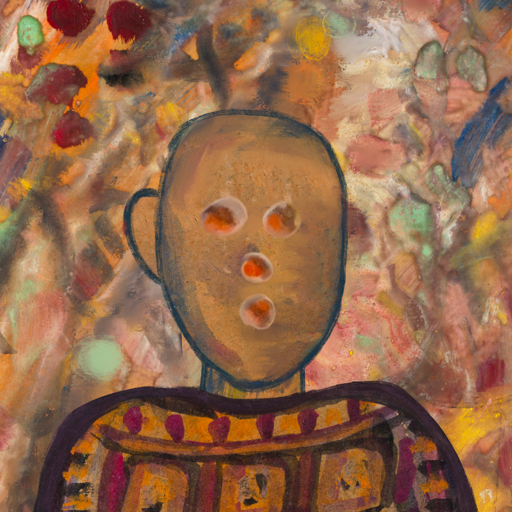
Background: Mother_And_Son_Mother, Head And Neck Front: In_The_Sun, Face Front: Rupkatha, Bust: Doll, Hair Front: Blank, Head Accessory: Blank, Second Necklace: Blank, Necklace: Blank, Baby: Blank